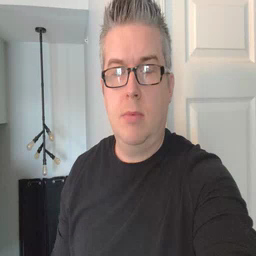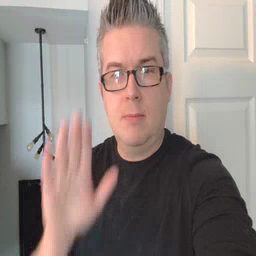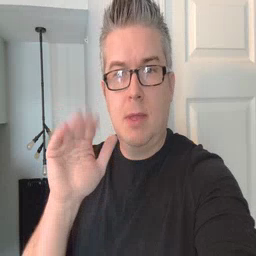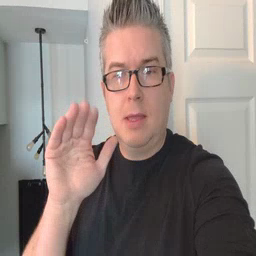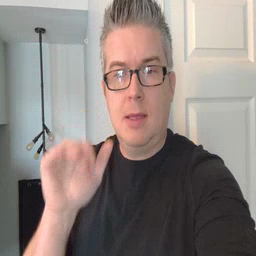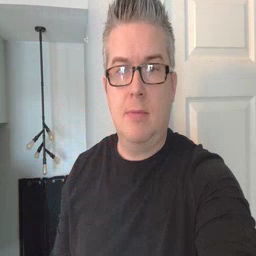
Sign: bye